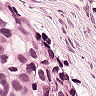
Metastatic tissue present: yes